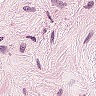
Metastatic tissue present: no